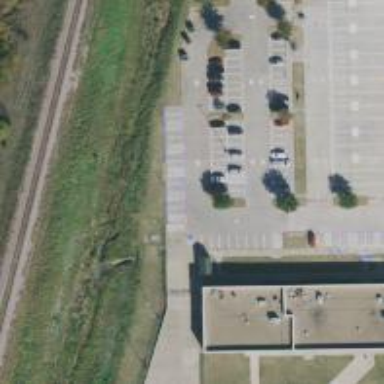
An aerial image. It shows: Parking space is available.